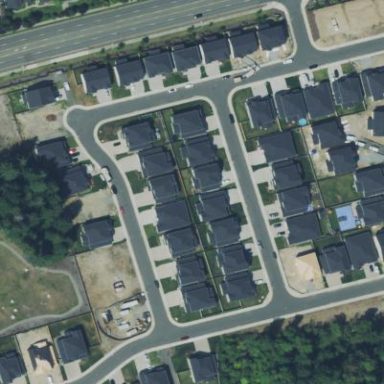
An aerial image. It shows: Residential neighbourhood consisting of single-family homes.